Field crop: maize
Growth stage: 1
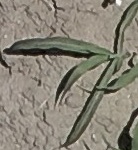
Species: sorghum